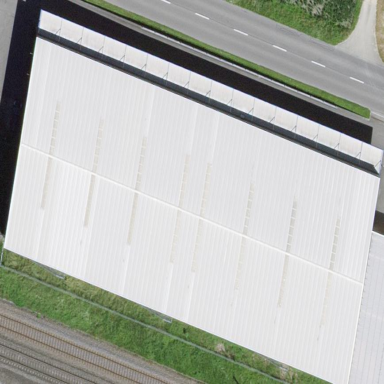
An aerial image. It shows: Warehouse building.